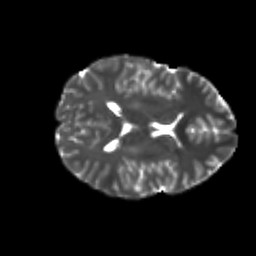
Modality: T2w
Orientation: axial
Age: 24
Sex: female
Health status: healthy
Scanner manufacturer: philips
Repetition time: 7.387 s
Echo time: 0.08599 s